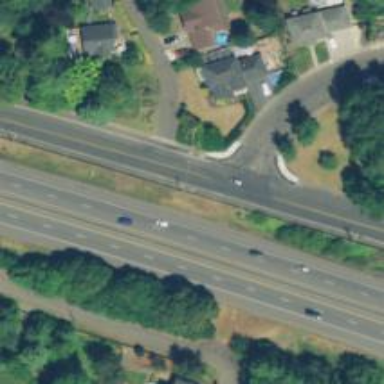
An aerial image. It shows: Tertiary road with sidewalk on the left.